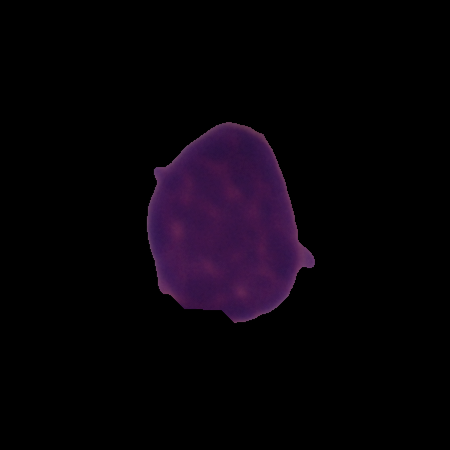
Label: healthy